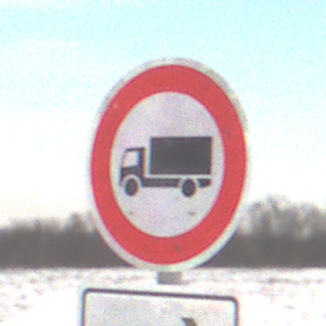
Verkehrszeichen: VerbotFuerKraftfahrzeugeUeberDreiKommaFuenfTonnen
Zusatzzeichen unten: RichtungsangabeDurchPfeile4
Umgebung: Outdoor, Nature
Tageszeit: MorningAfternoon
Wetter: Overcast
Licht: Natural
Jahreszeit: Winter
Kontrast: LowContrast